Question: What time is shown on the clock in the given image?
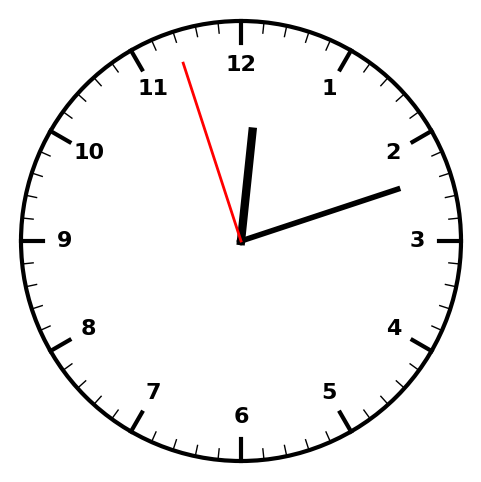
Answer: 12:11:57